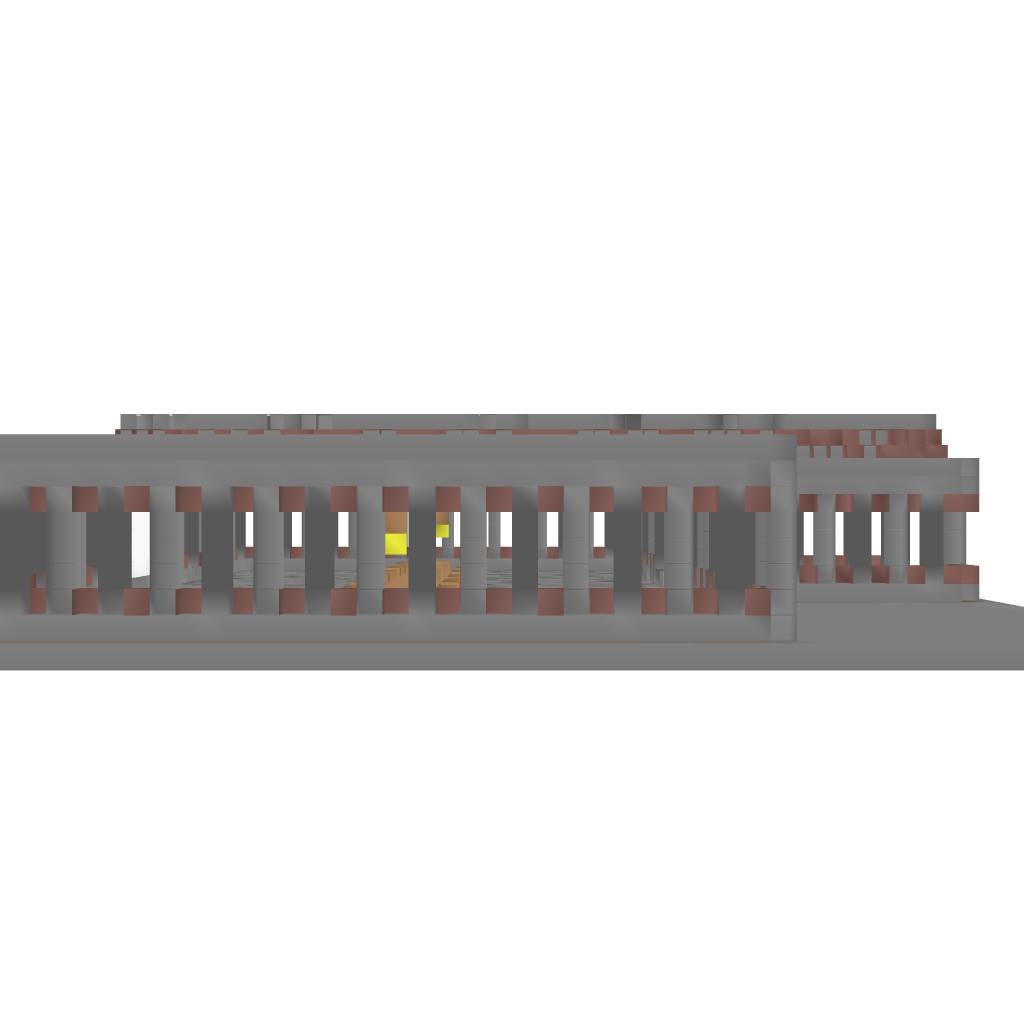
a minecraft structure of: medieval - town hall bad low quality